Aerial crown-view tile of a tropical tree (Barro Colorado Island, Panama), acquired 20250414:
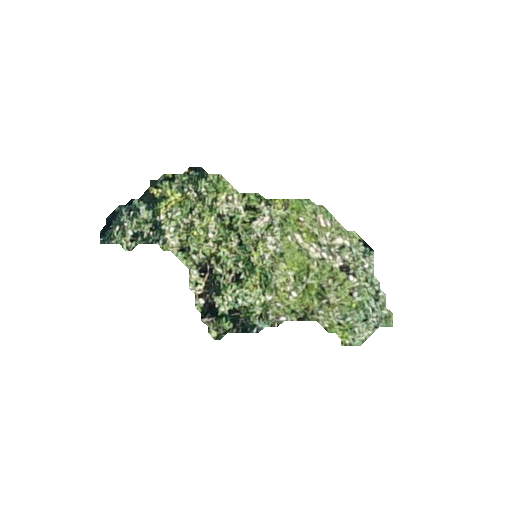
Species: Miconia argentea
GBIF accepted scientific name: Miconia argentea
Crown area: 42.94 m²